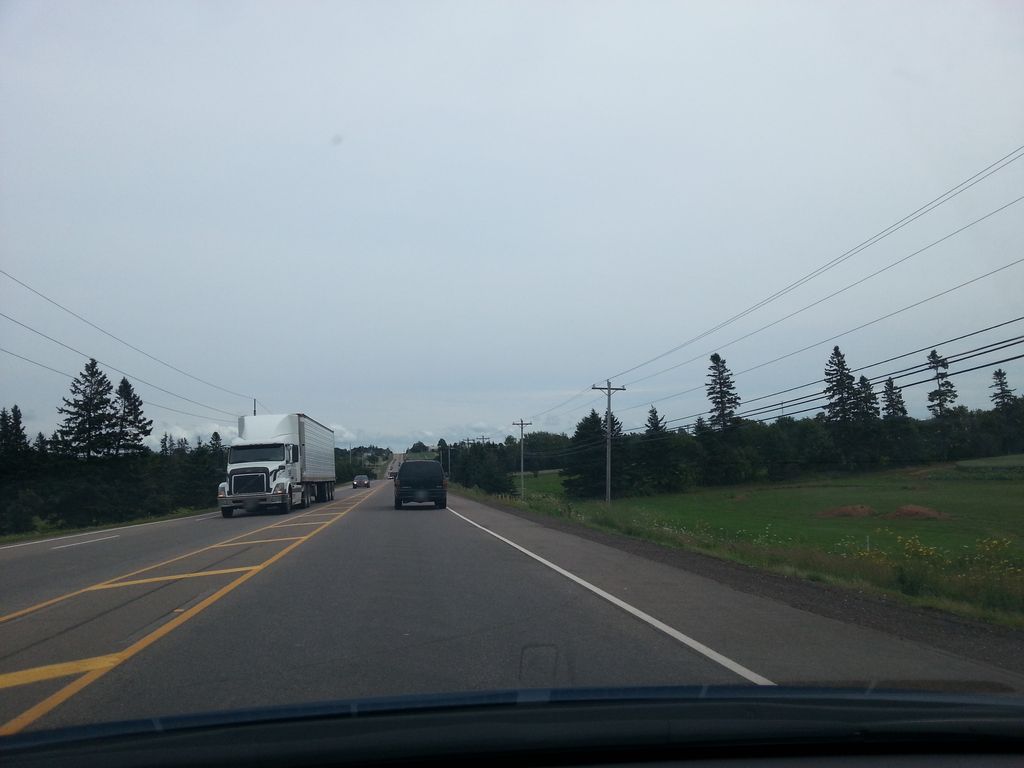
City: charlottetown